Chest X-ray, PA view. Patient: 23 years old, sex F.
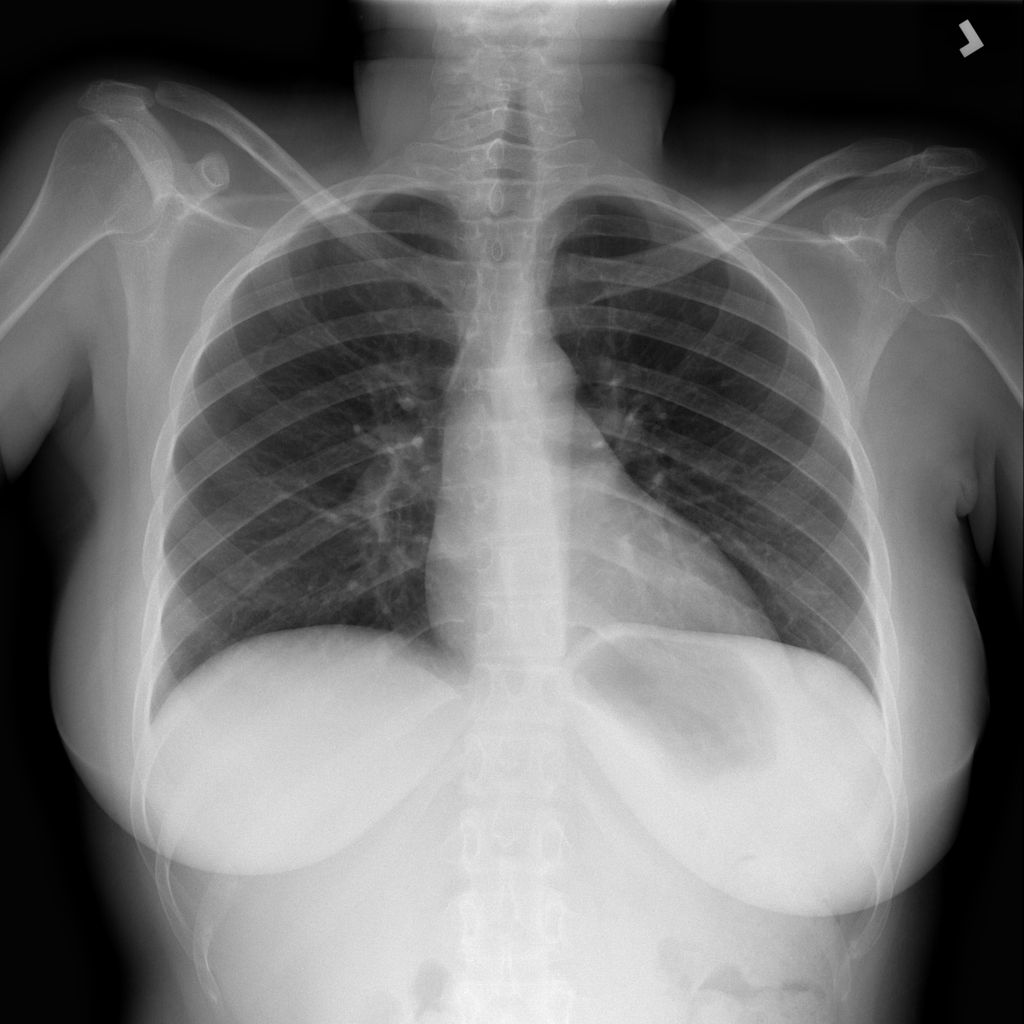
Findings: No Finding